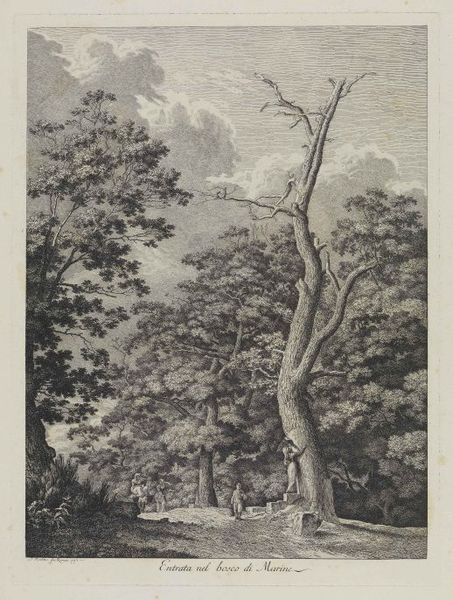
Titel: Marino, Eingang in einen Wald bei Marino
Künstler: Jacob Wilhelm Mechau
Standort: Karlsruhe
Institution: Staatliche Kunsthalle Karlsruhe
Schlagwörter: baum, blätter, dunkel, felsen, gewitter, himmel, laub, mann, schatten, weiß, wolken, bäume, frauen, landschaft, menschen, sitzen, äste, abend, braun, frankreich, frau, grau, holz, licht, männer, nacht, schwarz, skizze, zeichnung, gras, park, weg, wiese, wolke, leute, arme, mensch, rahmen, stein, steine, tod, tot, ast, baumstamm, einsamkeit, erde, natur, stamm, wind, zweige, busch, büsche, gebüsch, pfad, sonne, sträucher, boden, dunkelheit, realismus, personen, blatt, person, pflanzen, krone, rokoko, wald, arbeit, kinder, pferde, reiter, garten, skulptur, statue, landschft, holzschnitt, schrift, sommer, küssen, liebe, papier, ruhe, umarmung, italien, studie, leer, grafik, graphik, kahl, herbst, ausflug, pause, rast, spazieren, rand, sepia, arbeiter, figuren, romantik, staffage, treppe, unwetter, vorsprung, wild, inschrift, lciht, stufe, stufen, podest, hoch, tor, waldrand, spiel, umarmen, eingang, hängen, dürr, suchen, buch, spaziergang, wandern, kohle, zweig, lichtung, druck, druckgraphik, schwarz weiss, druckgrafik, schraffur, grafisch, radierung, stich, kupfer, illustration, text, soldat, plakat, bleistift, altar, bänke, bleistiftzeichnung, portal, liebespaar, bedrohung, gestorben, axt, fällen, hammer, holzfäller, karg, geäst, wanderer, fangen, lust, rinde, liebende, laubbäume, heiliger, eiche, herz, spaziergänger, caspar david friedrich, eichen, marine, maria, kupferstich, marie, stumpf, klettern, bildunterschrift, dokument, wals, krüppel, kaltnadel, baumruine, stick, gas, italienisch, blöcke, kahler baum, schälen, hackert, toter baum, unheil, strunk, abgestorben, wolkenberg, totholz, stahlstich, mesnchen, abaum, ffrau, anschlagen, kork, baumfällen, gaphik, gehenkt, weige, englsich, sadness, 19. jahrhundert, di, winzig!, gräster, manm, mensch in landschaft, eingang in den wald, hl. baum, eichenstamm, gruppenwanderung, 1710, baum männer, klatnadel, lichtung#, wpaziergang, stüfen, st9ich, hammern, parm, bosco di marine, bosco, entrata, marino, kelettern, sterbender baum, quark, baum ohne blätter, lihtografie, nel, nel bosco, fitur, entrada nel basco di marine, a dead tree, but also the joy of being in nature, an etch